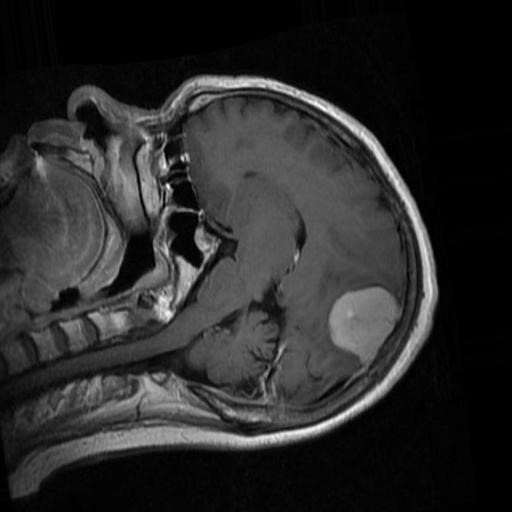
Label: brain_menin